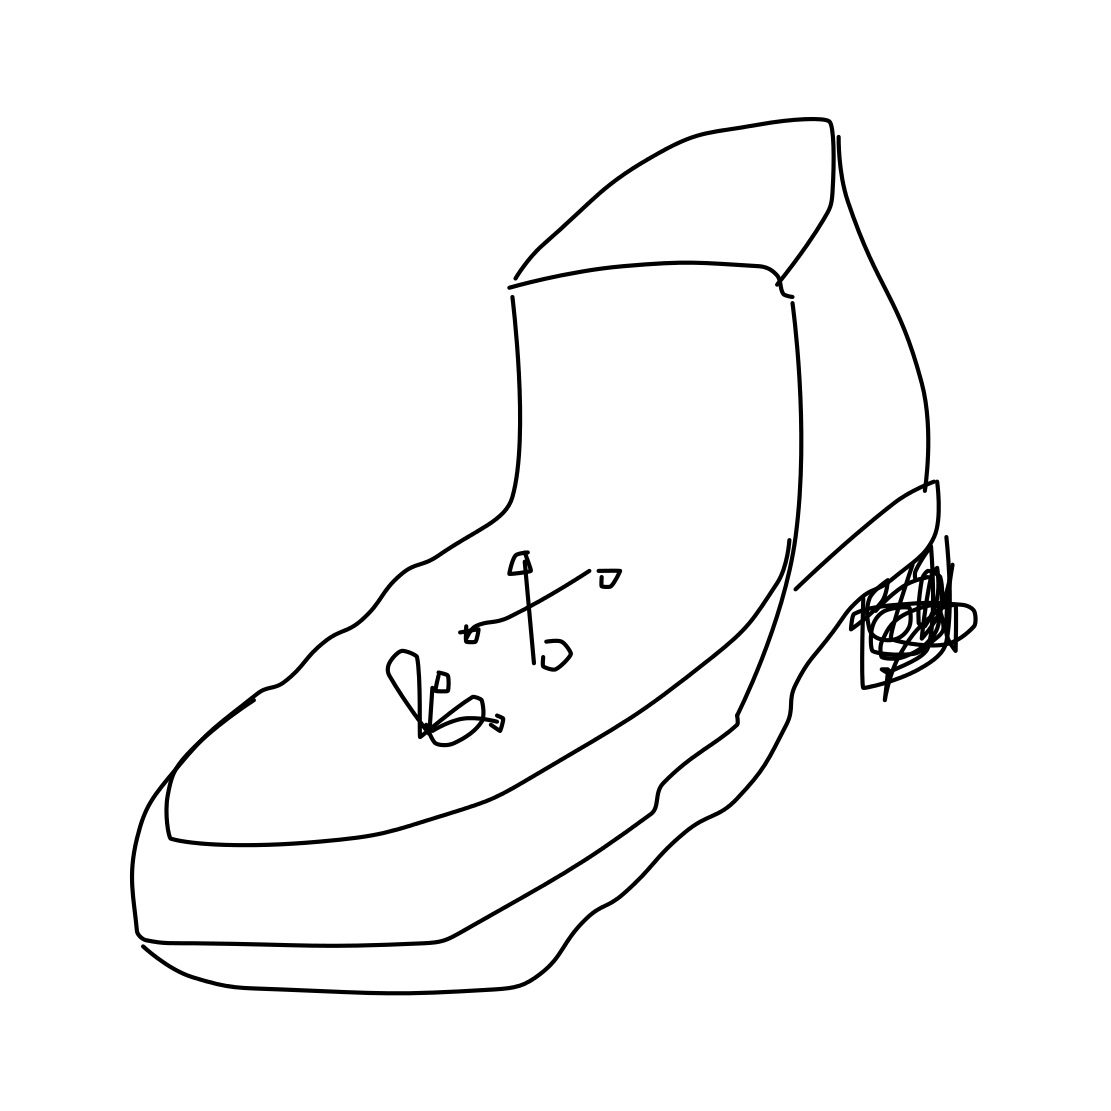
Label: shoe